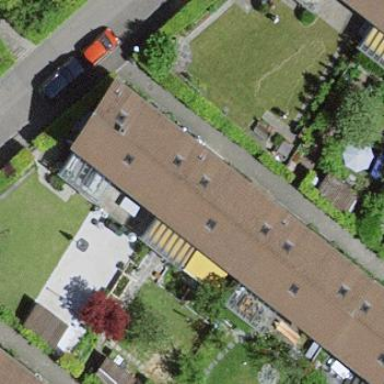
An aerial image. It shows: Terrace building.